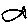
Label: fish